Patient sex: F
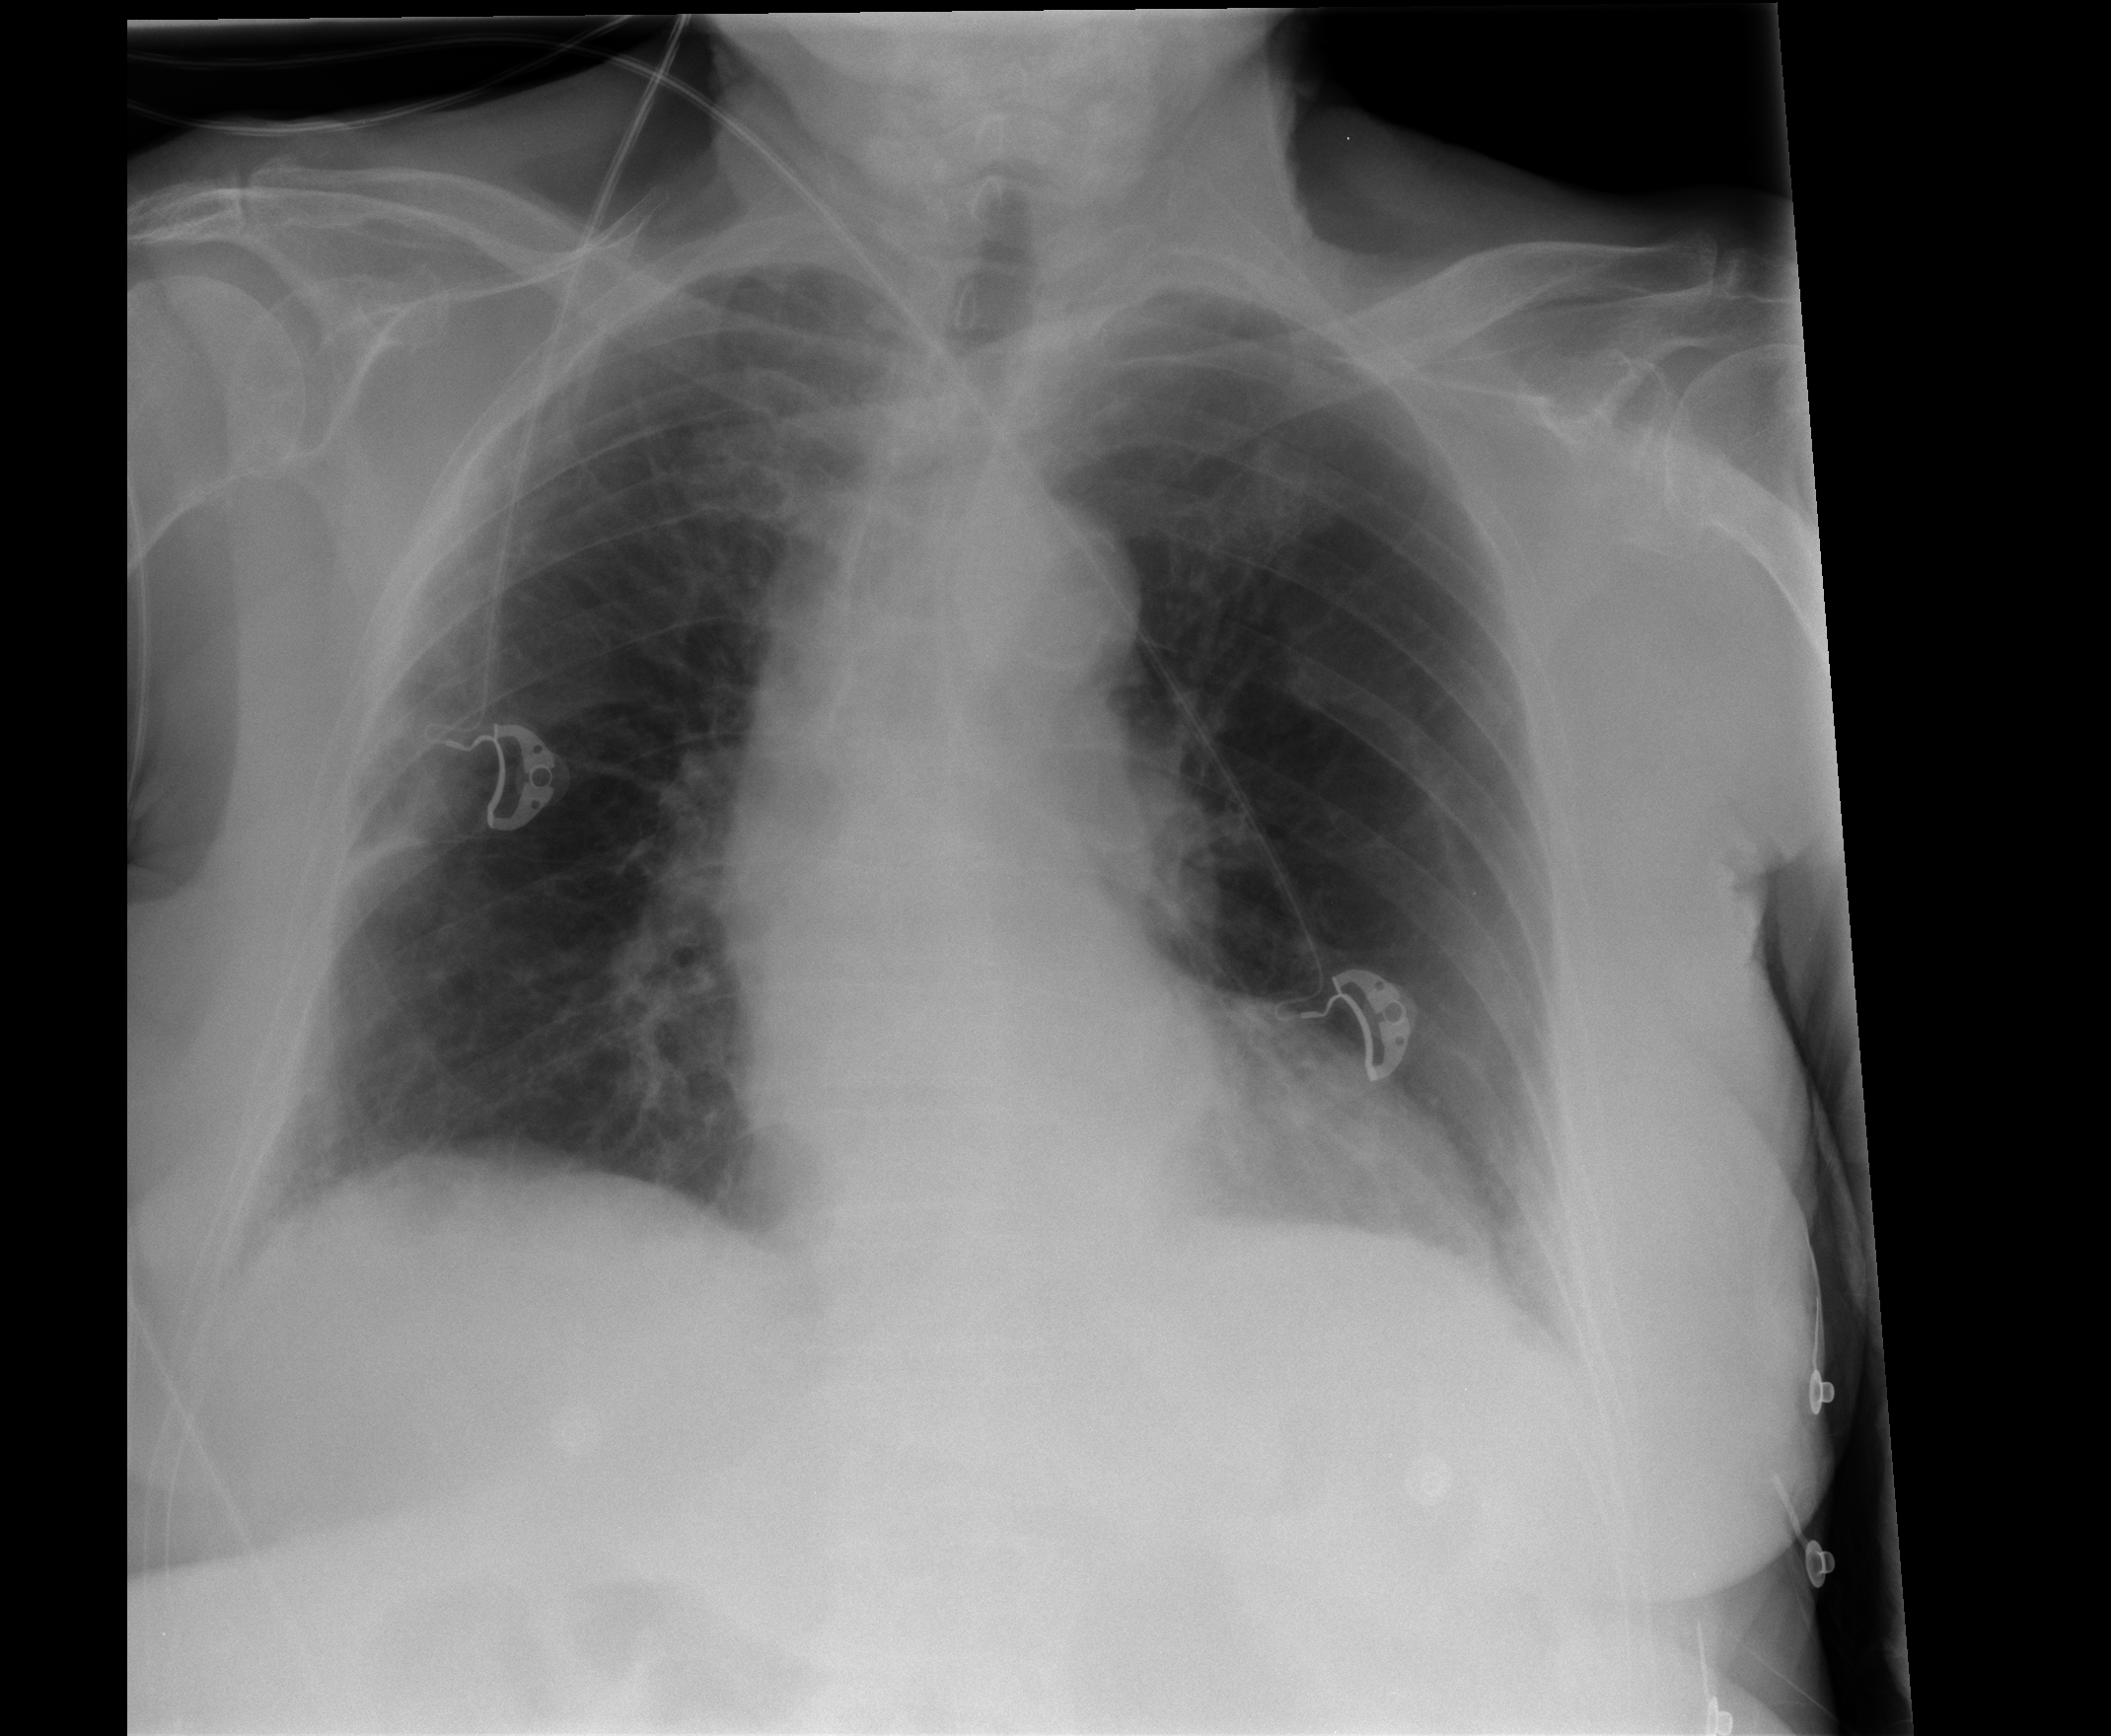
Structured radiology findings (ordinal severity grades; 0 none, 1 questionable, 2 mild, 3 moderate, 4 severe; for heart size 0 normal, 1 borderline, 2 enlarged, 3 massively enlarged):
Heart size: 0
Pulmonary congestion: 0
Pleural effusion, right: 1
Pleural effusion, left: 0
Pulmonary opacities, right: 0
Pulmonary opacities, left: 0
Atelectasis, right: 1
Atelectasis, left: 0